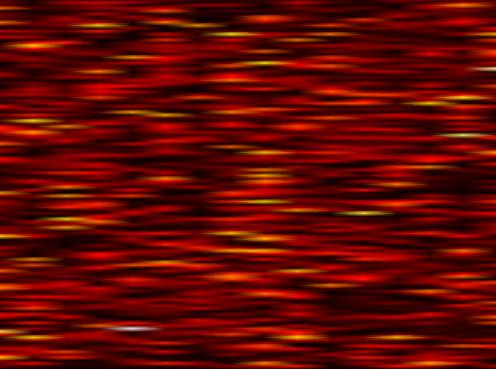
Label: WOLA